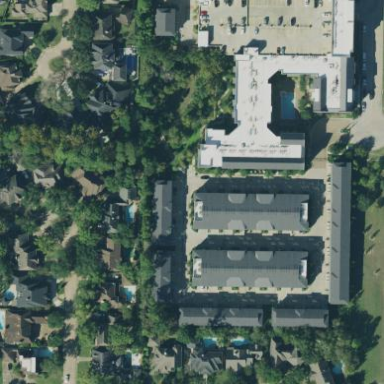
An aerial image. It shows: Residential area with apartments.